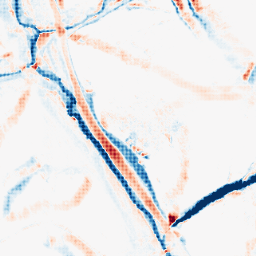
Category: morphological
Decomposition family: morphological_diamond
Decomposition parameters: operation: average
radius: 10
Upsampling method: sinc_hamming
Upsampling parameters: scale: 4
kernel_size: 4
Upsampling scale: 4